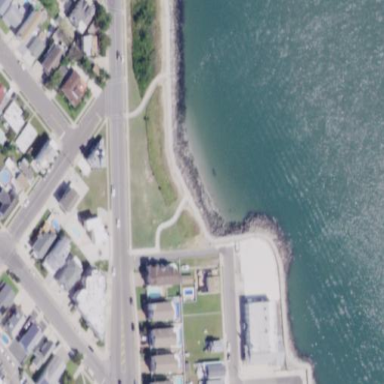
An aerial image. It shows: Breakwater constructed of rocks.